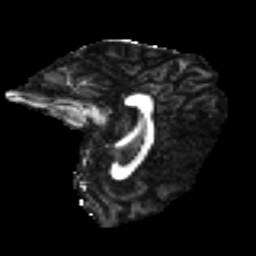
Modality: FA
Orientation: sagittal
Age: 34
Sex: female
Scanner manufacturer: ge
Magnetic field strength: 3 T
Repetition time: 7.8 s
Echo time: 0.0606 s